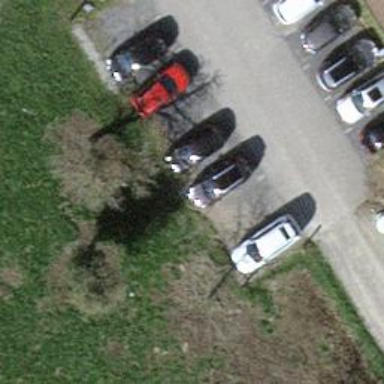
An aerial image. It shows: Parking available on the street side.